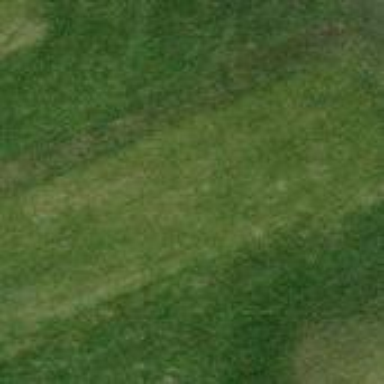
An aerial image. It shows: Golf tee on grassy land.